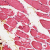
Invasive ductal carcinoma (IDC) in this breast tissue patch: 0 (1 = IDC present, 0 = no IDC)